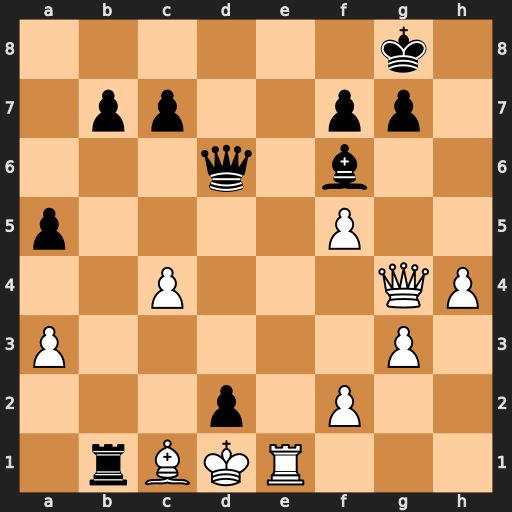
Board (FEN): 6k1/1pp2pp1/3q1b2/p4P2/2P3QP/P5P1/3p1P2/1rBKR3
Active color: w
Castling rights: -
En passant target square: -
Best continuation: Re8+ Qf8 Rxf8+ Kxf8 Kxd2